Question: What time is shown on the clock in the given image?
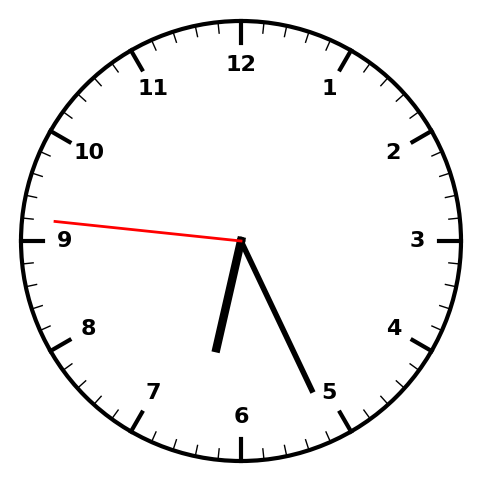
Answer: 06:25:46